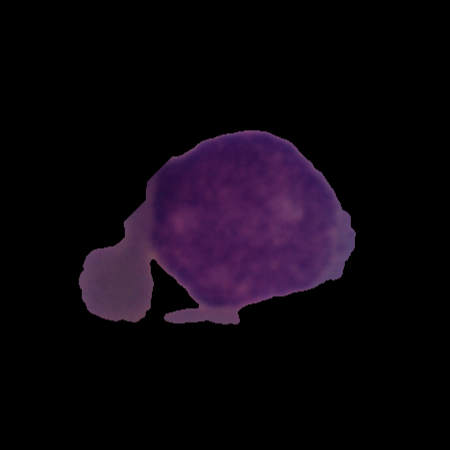
Label: cancer